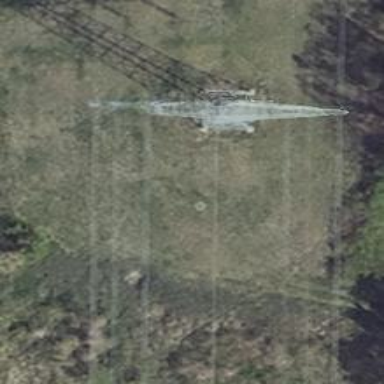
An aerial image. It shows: Power tower.